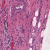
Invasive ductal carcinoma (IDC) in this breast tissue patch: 1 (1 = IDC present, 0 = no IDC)